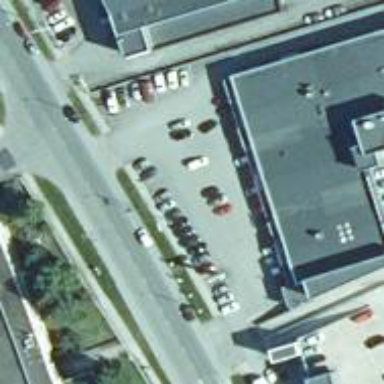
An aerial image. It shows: Parking area with surface.